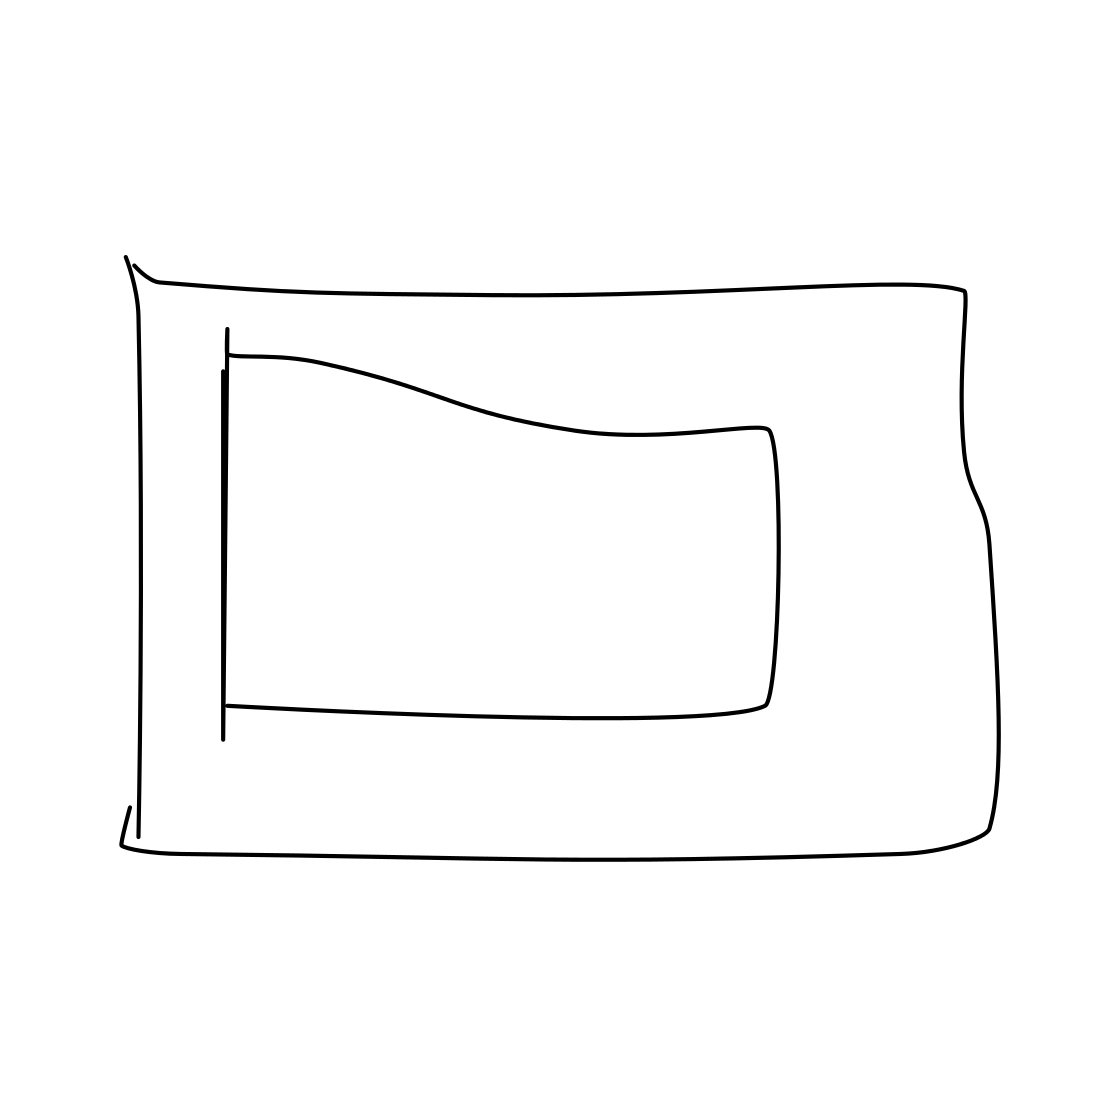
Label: computer monitor